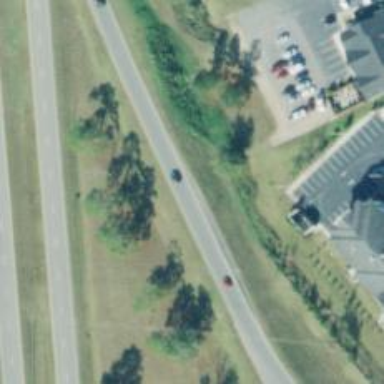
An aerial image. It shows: Trunk link road with asphalt surface.